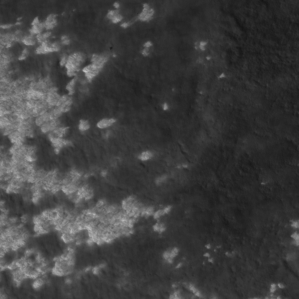
Label: non_frost